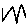
Label: zigzag